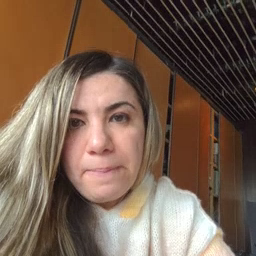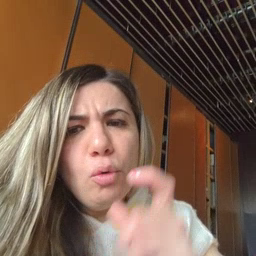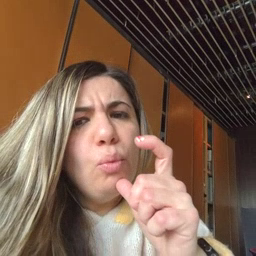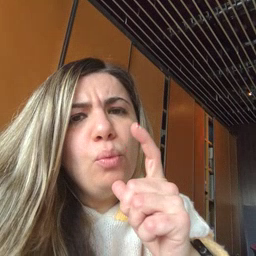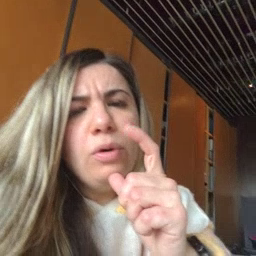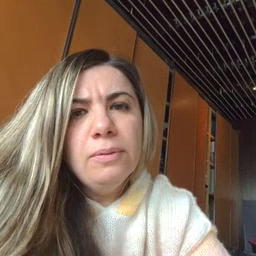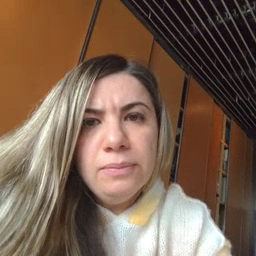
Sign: who